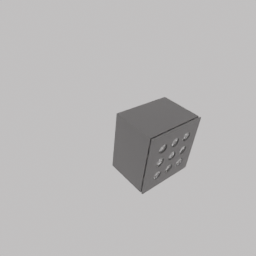
Label: lighting